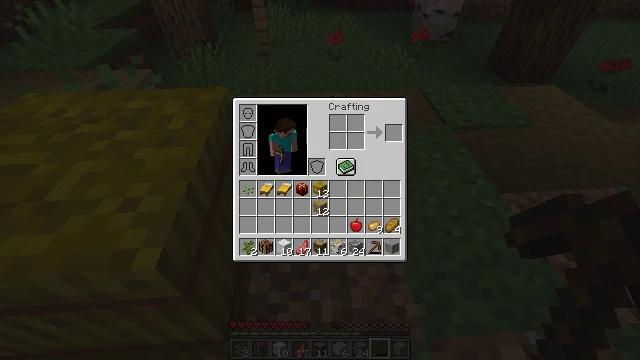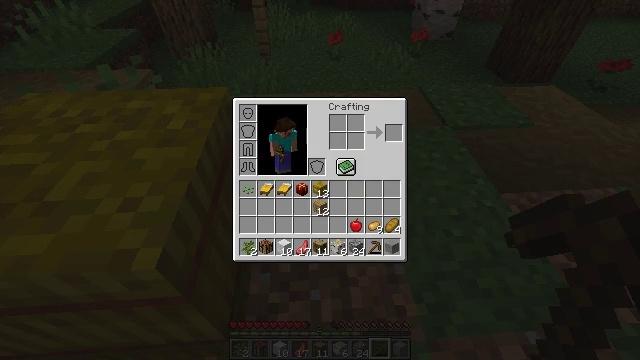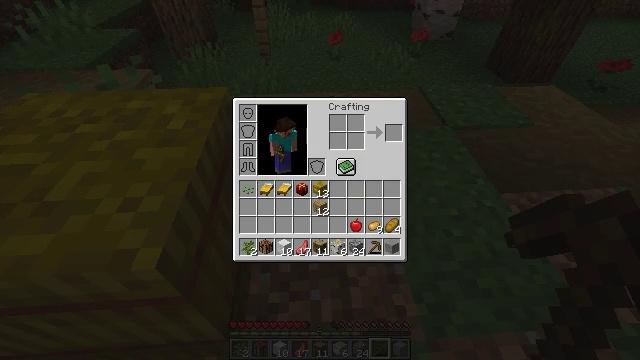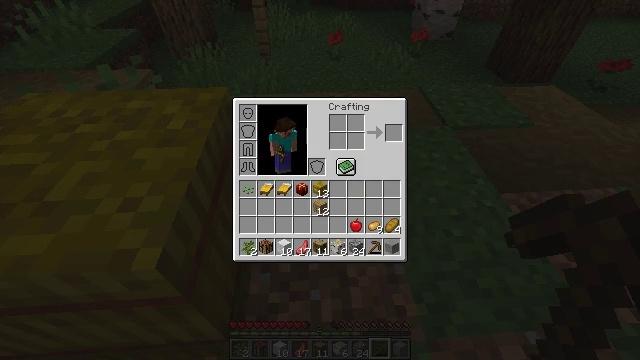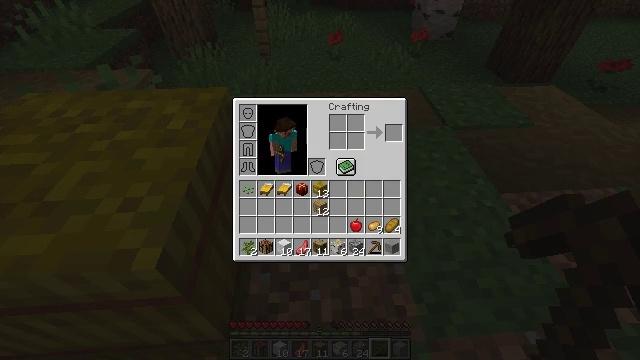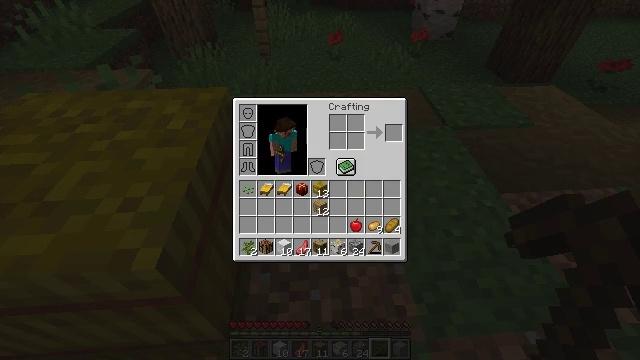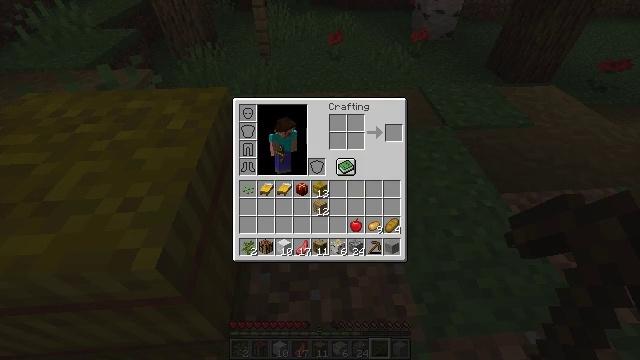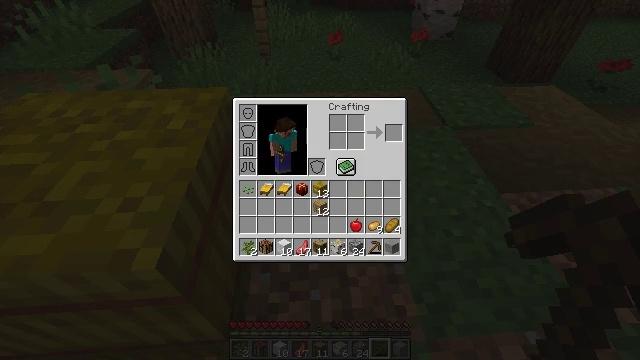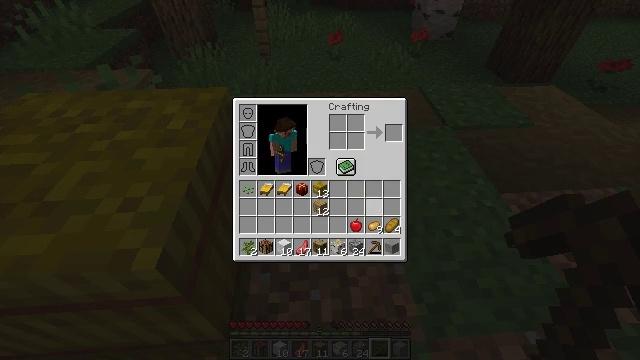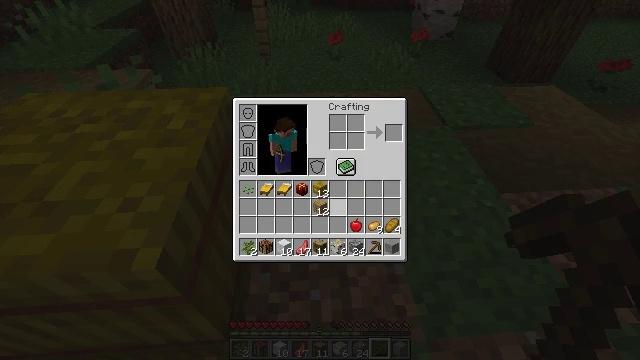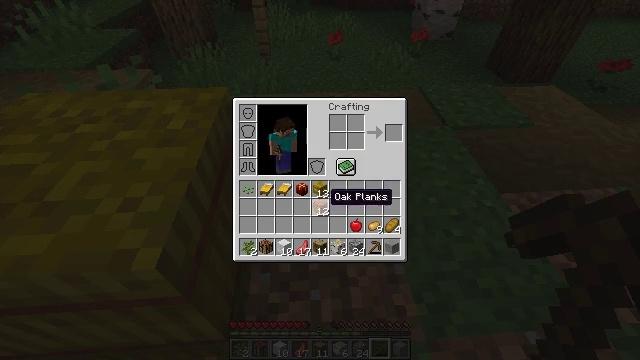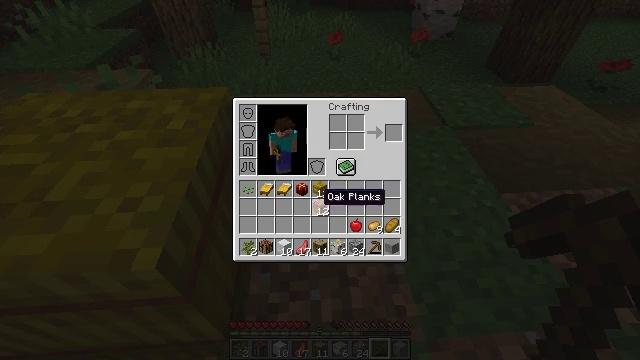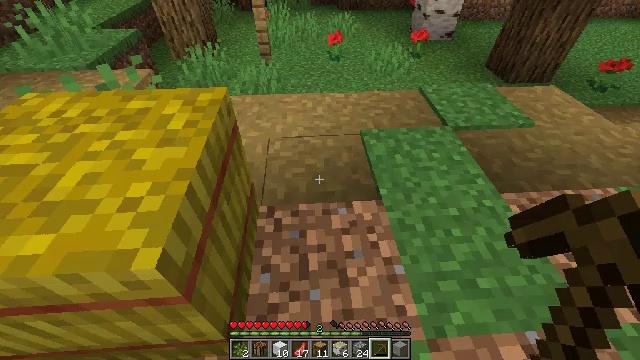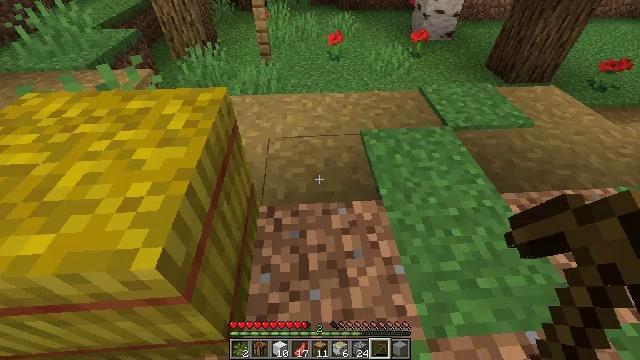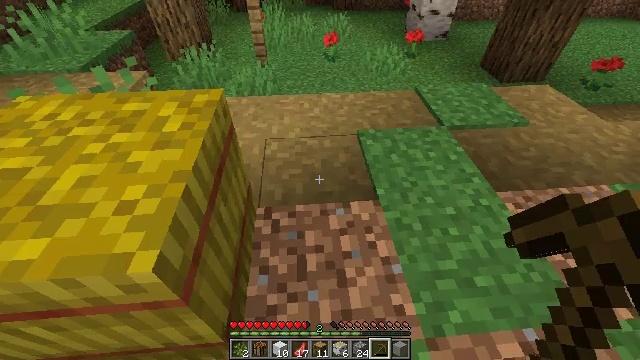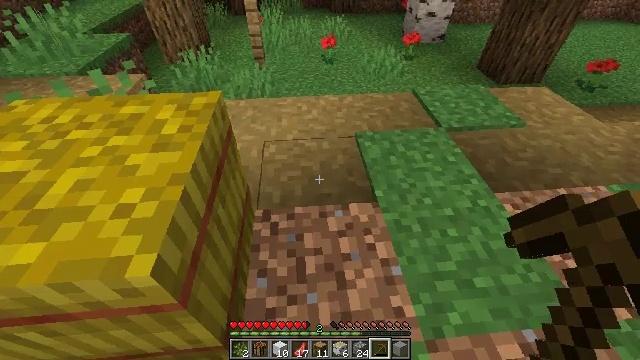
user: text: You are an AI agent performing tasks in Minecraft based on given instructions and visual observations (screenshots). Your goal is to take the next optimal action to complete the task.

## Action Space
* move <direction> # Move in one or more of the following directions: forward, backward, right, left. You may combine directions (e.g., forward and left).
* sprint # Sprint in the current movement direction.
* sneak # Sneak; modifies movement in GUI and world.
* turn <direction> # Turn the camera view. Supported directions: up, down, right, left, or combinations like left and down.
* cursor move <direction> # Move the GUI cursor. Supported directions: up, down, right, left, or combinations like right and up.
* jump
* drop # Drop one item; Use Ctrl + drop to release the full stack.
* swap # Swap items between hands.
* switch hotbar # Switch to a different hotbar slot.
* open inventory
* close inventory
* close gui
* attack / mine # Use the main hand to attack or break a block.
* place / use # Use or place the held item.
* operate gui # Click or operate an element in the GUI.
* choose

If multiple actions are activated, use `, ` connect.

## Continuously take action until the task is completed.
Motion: motion action
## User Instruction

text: Break the hay block to collect it.
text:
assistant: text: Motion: no_op
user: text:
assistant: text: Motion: no_op
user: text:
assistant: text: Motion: no_op
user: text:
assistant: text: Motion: no_op
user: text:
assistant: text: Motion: no_op
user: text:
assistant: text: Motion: no_op
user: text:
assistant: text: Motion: no_op
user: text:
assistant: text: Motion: cursor move left
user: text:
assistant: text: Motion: cursor move left
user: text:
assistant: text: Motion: cursor move left
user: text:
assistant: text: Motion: cursor move left
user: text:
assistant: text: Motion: close inventory
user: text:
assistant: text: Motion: close inventory
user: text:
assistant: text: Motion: close inventory
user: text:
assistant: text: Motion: close inventory
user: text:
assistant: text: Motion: close inventory
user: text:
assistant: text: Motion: move forward, turn left and up
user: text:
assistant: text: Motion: move forward and move right, turn left and up
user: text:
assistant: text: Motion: move forward and move right, turn left
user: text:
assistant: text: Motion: move forward and move right, turn left
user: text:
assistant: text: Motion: move right, turn left
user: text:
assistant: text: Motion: turn left, attack / mine
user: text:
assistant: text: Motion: turn left and up, attack / mine
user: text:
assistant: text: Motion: attack / mine
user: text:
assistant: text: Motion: attack / mine
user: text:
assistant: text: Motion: attack / mine
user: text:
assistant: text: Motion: attack / mine
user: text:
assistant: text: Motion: attack / mine
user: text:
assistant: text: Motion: attack / mine
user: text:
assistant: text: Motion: attack / mine